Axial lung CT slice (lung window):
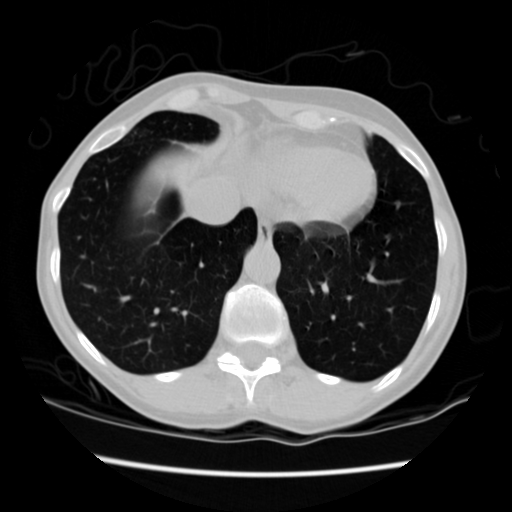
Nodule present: no